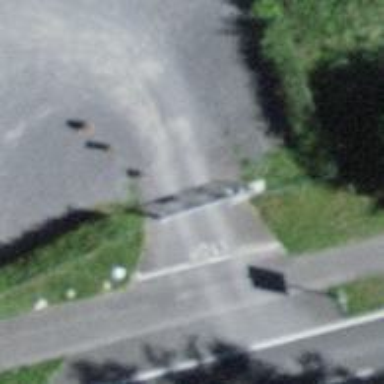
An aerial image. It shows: Gate.